Question: Currently I'm finishing my very first iPhone application with MonoTouch. Localization through the "*.lproj" folders works as expected.
Having an <URL>.
Since the text is a bit longer, I do not want it to be placed inside the "Localizable.strings" file but being swapped out to a completely separate file (as I'm doing it for Windows .NET applications, too):

In the above screenshot, I would have one "help.html" file inside each language folder and call the 'LoadHtmlString' method to read from the appropriate file in a way that would be similar to 'NSBundle.MainBundle.LocalizedString'.
Is it possible to have per-language files and access them from within a MonoTouch application?
Based on <URL>, I solved it by this code:
'''
var localizedHtmlFile = NSBundle.MainBundle.PathForResource("help", "html");
var text = File.ReadAllText(localizedHtmlFile);
helpTextView.LoadHtmlString (text, null);
'''
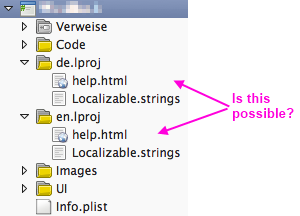
Answer: Yes, of course it is possible. You can get the path of the localized file like this:
'''
string localizedHtmlFile = NSBundle.MainBundle.PathForResource("help", "html");
'''
You can use the PathForResource method for various different types of resources (PDFs, images, etc.). The first parameter is the file name and the second one is its extension. Check the other overload of the PathForResource method for more options.